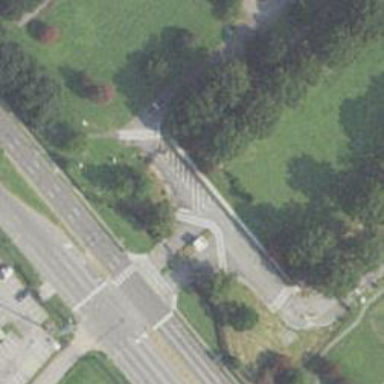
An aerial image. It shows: Marked road crossing.